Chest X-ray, AP view. Patient: 50 years old, sex F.
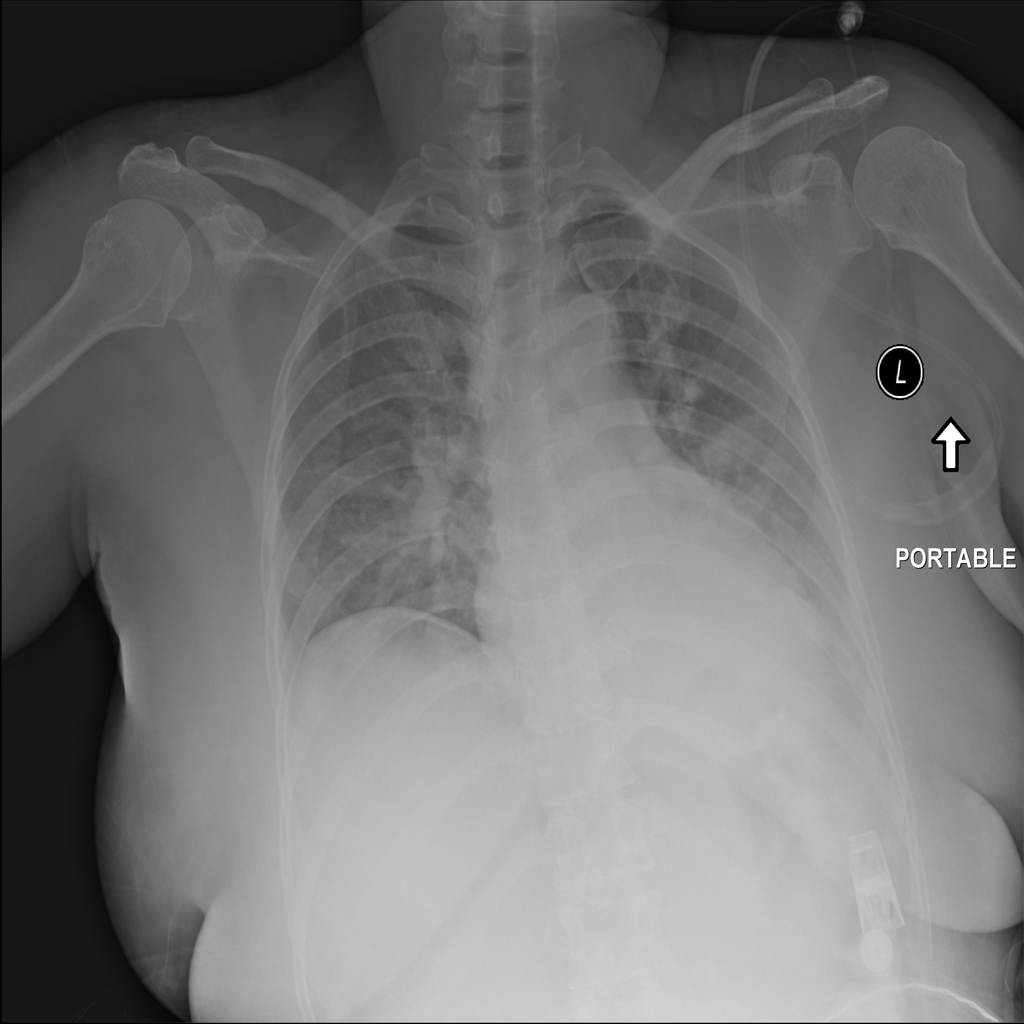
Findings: Pneumonia